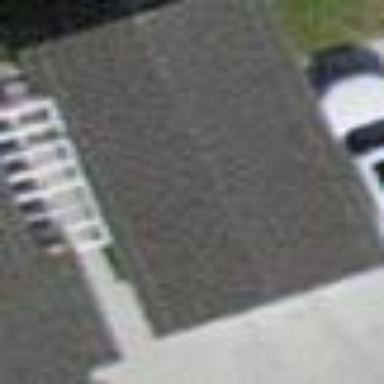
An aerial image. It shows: Carport structure.